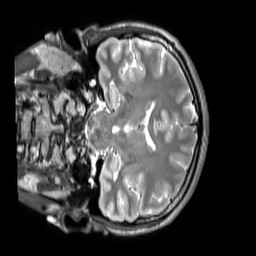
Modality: T2w
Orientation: coronal
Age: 26
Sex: male
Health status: ill
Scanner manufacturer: siemens
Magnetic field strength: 3 T
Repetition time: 2.8 s
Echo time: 0.326 s